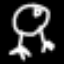
Label: frog